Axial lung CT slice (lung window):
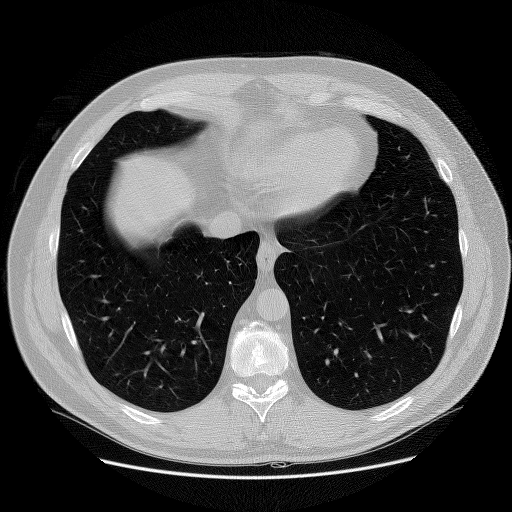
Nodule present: no